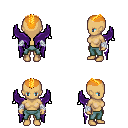
a pixel art fantasy rpg character, female body template, human, tanned skin, purple wings, teal pants, light blonde short mohawk hairstyle, white cloth bandages, four views (front, back, left, right), 2x2 character sprite sheet, small pixel art, hard edges, no anti-aliasing